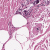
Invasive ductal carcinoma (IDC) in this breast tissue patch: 0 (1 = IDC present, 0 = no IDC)